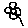
Label: flower